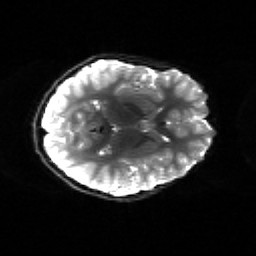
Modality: sbref
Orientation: axial
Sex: female
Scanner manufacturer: siemens
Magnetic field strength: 3 T
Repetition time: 5 s
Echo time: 0.071 s